Current action and preconditions to check: trajectory_clear

Your task: For each precondition in the list above, predict whether it will hold at this action.

Consider the current scene as observed from the mobile robot's camera, and analyze the predicted future states of all dynamic agents (e.g., people, animals, vehicles, or any moving entities) within the NEXT SECOND.

IMPORTANT: Only answer "very likely" if you are absolutely certain—based on strong, clear evidence—that a dynamic agent will violate the precondition in the predicted future state. Do NOT answer "very likely" for unlikely, ambiguous, or low-probability risks.

Ask yourself for each precondition: Is there a high probability, with clear and convincing evidence, that the predicted future states of any dynamic agent will interfere with the predicted future state of the currently executing action within the NEXT SECOND, causing that precondition to fail?

Assess the risk level based on these predictions. Use "likely" or "very likely" if motions create a clear risk of interference.

Use "neutral" or "improbable" if agents are nearby but their predicted paths are clearly diverging or non-conflicting.

Failure Risk Categories: "very improbable", "improbable", "neutral", "likely", "very likely"

Answer Format: Output ONLY the probability_of_failure value from these categories: "very improbable", "improbable", "neutral", "likely", "very likely"

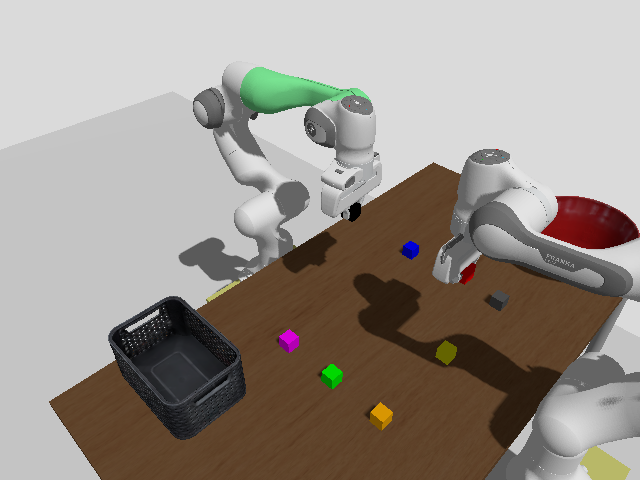

Answer: improbable